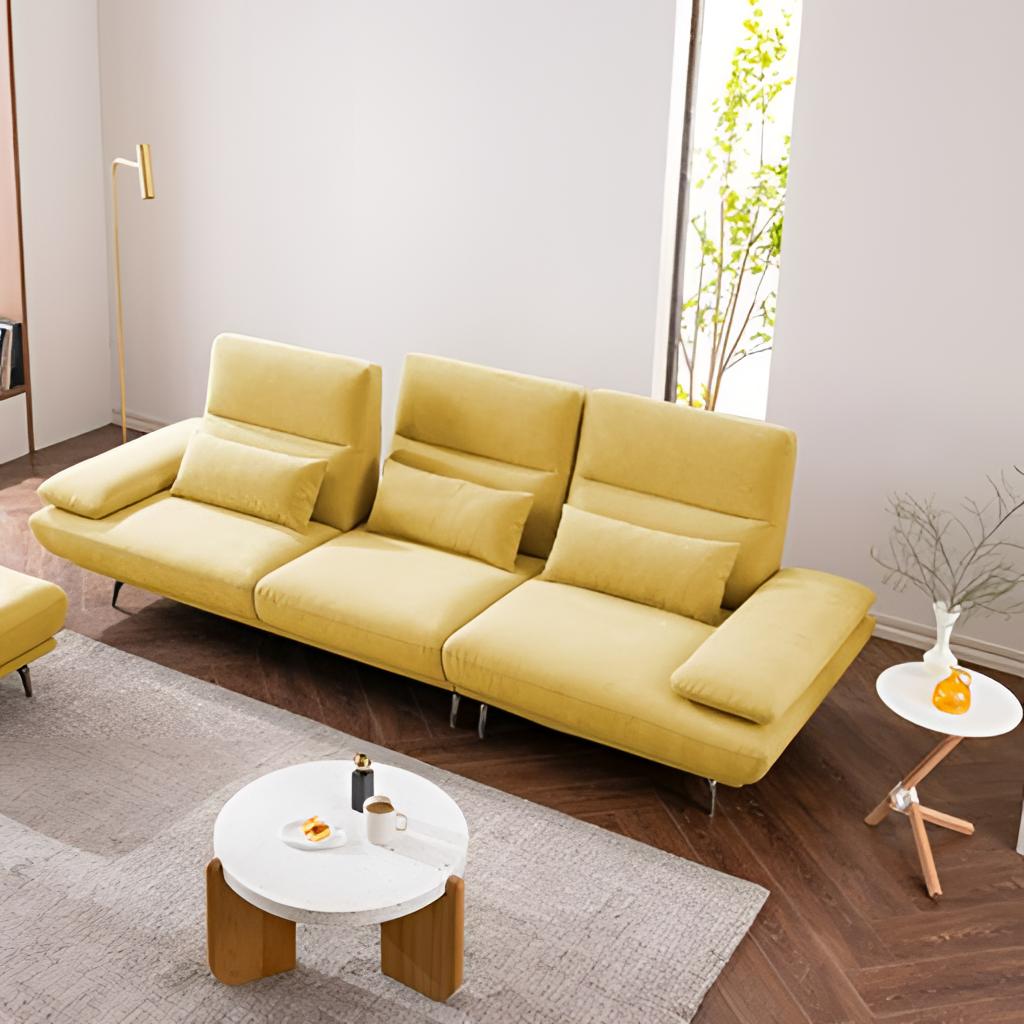
fabric sofa, living room, wood flooring, with herringbone pattern, cream paint wallpaper, with solid pattern, contemporary